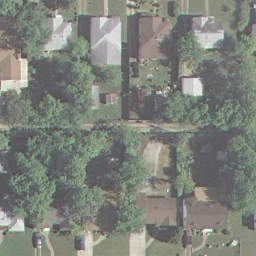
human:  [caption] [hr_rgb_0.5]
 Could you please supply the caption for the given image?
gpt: A medium residential area with plants flurish .

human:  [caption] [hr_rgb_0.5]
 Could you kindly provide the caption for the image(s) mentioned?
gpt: Many houses arranged neatly surrounded by verdant trees in the medium residential area .

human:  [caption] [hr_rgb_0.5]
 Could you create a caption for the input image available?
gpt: It is a medium residential area with a narrow road goes through this area .

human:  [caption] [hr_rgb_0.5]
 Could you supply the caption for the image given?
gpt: A medium residential area with many houses arranged neatly .

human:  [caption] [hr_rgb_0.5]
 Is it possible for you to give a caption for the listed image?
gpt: This is a medium residential area with a narrow road goes through this area .